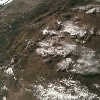
Label: land